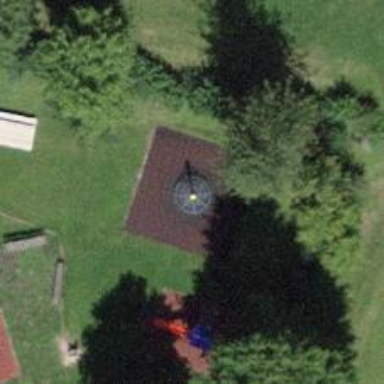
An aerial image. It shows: Playground featuring climbing frame.